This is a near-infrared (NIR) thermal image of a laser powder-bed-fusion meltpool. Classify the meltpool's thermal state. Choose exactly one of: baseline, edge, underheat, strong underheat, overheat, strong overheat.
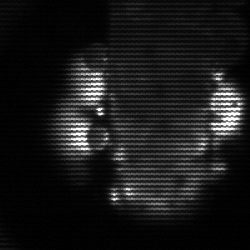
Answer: strong underheat